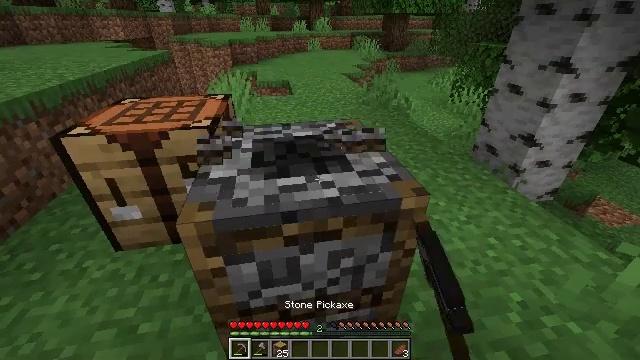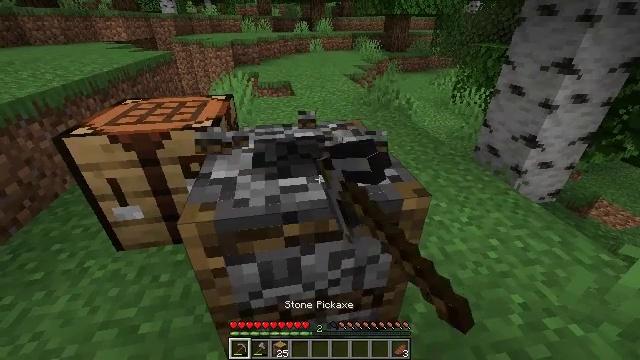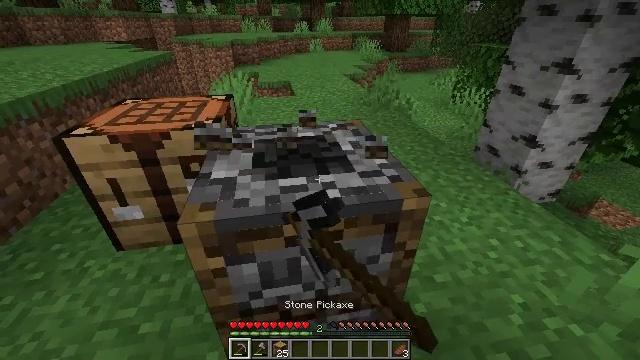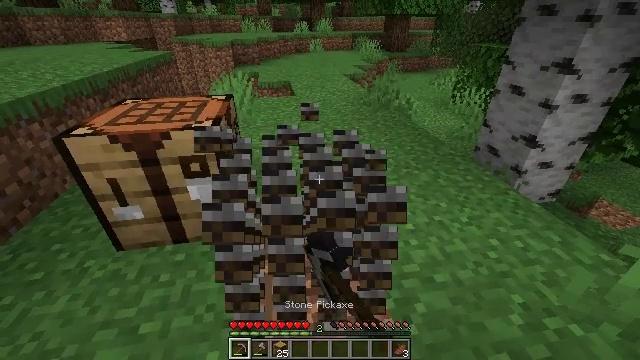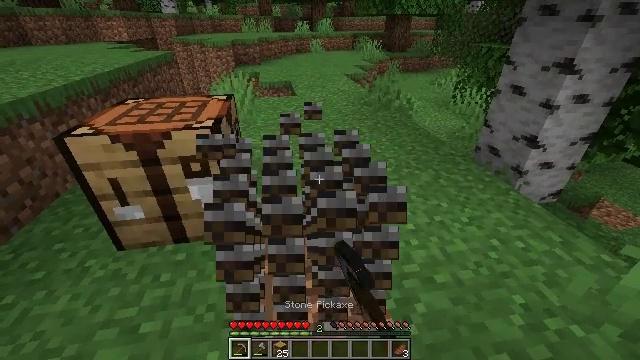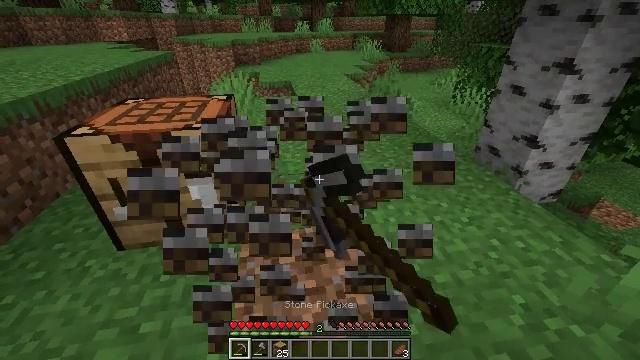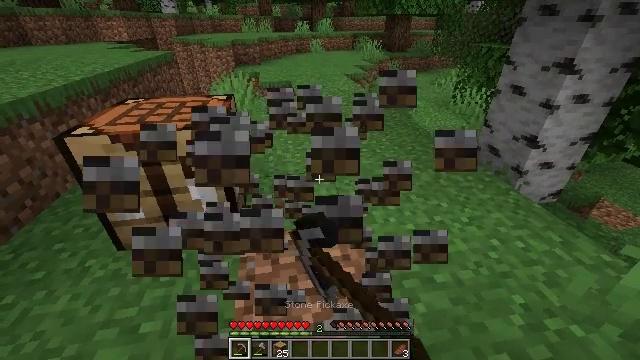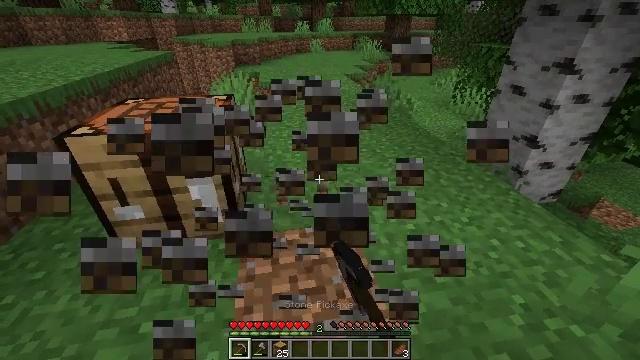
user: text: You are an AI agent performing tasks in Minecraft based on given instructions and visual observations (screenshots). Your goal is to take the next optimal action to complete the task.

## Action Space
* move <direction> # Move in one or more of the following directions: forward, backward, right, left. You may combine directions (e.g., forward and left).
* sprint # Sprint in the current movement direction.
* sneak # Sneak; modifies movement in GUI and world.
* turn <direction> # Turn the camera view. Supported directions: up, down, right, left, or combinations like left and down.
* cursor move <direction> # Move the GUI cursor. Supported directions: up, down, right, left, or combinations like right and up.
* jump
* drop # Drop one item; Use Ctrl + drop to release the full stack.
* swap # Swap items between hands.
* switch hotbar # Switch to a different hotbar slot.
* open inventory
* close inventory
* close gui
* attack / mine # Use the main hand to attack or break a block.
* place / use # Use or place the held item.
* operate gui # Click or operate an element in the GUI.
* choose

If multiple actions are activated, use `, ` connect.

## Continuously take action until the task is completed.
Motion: motion action
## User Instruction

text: Retrieve the smoker into your inventory.
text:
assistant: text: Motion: attack / mine
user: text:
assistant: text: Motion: attack / mine
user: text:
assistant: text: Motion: attack / mine
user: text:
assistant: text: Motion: attack / mine
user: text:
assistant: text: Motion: attack / mine
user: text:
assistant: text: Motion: attack / mine
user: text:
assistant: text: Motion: attack / mine
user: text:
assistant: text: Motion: attack / mine